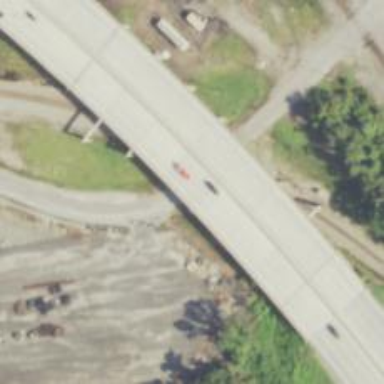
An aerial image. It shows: Motorway bridge.